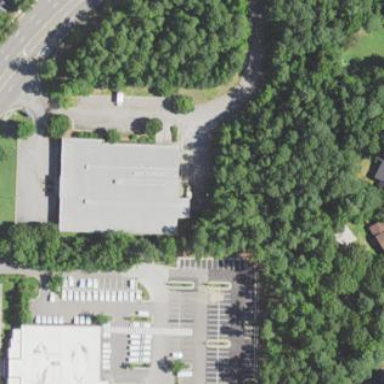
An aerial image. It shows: Commercial building.